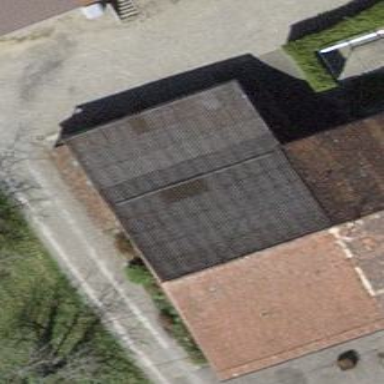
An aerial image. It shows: Gabled roof on farm auxiliary building.